Interaction volume radius: 10 \u00c5
Interaction volume height: 25 \u00c5
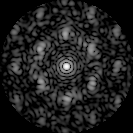
Disorder parameter: 0.6942